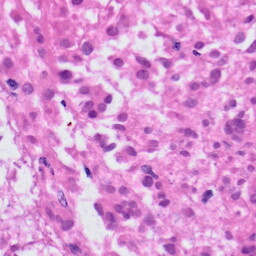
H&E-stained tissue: Skin